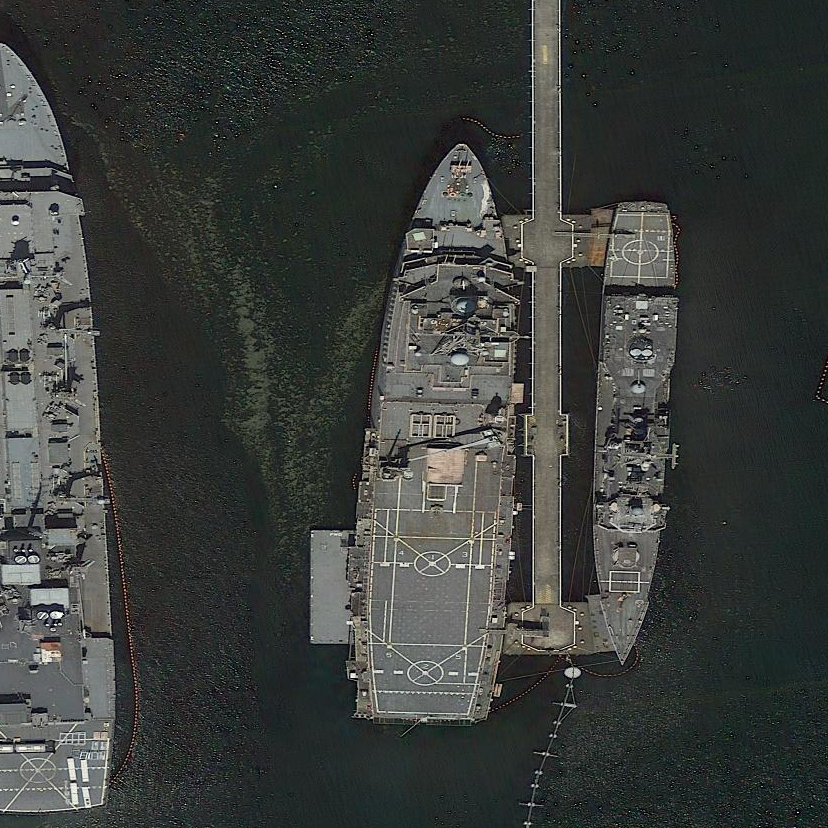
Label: combat